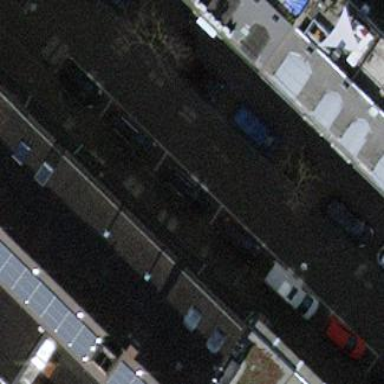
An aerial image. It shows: Parking lane area.